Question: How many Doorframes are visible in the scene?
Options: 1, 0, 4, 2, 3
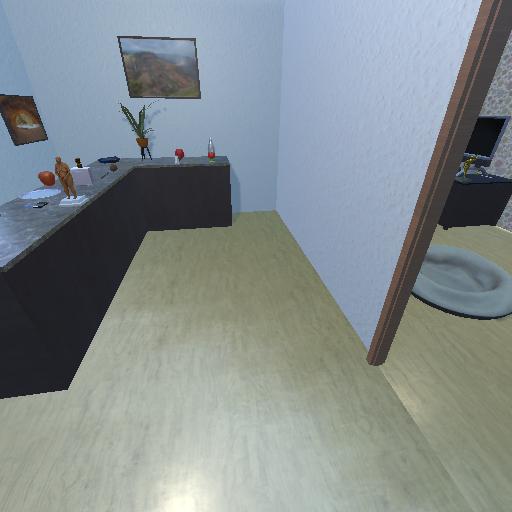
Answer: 1